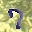
Label: 7